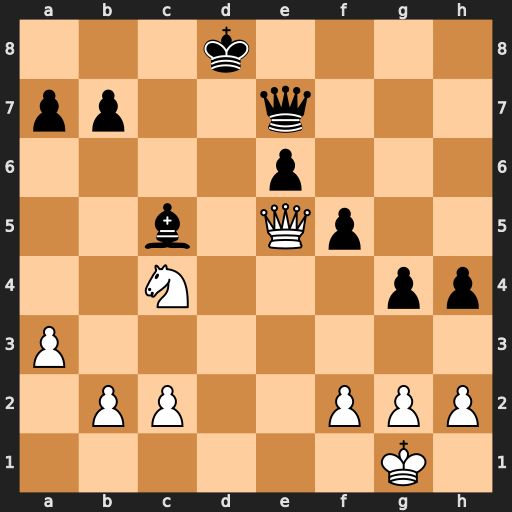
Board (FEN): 3k4/pp2q3/4p3/2b1Qp2/2N3pp/P7/1PP2PPP/6K1
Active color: w
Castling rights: -
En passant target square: -
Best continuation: Qb8+ Kd7 Ne5#